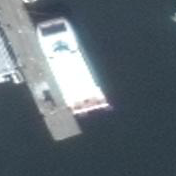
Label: civil